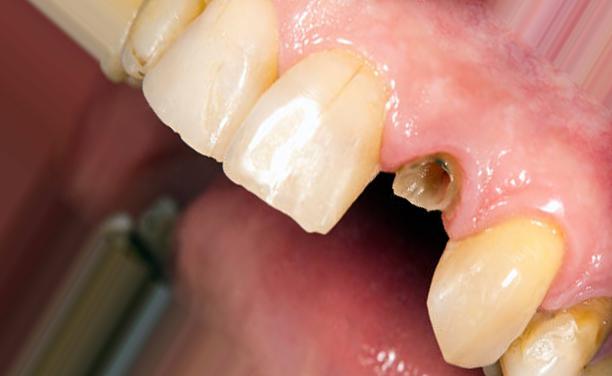
Condition: Caries